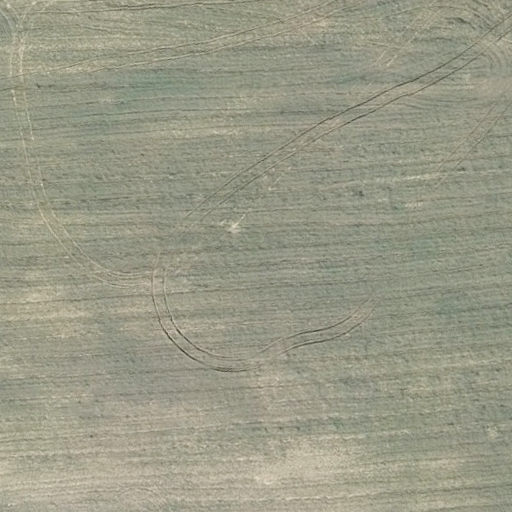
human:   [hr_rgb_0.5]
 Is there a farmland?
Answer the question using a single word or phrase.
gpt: yes

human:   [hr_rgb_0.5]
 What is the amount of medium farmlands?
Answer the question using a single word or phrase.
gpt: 0

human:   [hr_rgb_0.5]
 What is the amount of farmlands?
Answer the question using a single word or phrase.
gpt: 1

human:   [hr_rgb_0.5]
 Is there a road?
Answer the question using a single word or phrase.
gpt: yes

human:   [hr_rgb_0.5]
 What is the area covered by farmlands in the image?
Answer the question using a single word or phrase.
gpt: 10299m2

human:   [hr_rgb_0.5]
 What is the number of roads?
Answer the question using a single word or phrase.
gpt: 1

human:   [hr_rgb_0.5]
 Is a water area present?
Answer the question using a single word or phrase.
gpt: no

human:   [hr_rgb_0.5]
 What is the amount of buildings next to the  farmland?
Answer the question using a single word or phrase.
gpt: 0

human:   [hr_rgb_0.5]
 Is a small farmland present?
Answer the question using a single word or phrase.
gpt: no

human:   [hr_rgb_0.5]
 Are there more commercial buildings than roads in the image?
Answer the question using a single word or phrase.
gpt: no

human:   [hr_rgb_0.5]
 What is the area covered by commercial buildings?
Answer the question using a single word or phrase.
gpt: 0m2

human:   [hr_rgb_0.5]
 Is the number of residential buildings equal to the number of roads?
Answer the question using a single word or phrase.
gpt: no

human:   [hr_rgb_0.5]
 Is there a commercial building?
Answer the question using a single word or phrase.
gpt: no

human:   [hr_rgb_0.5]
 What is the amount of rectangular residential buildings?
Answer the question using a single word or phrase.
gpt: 0

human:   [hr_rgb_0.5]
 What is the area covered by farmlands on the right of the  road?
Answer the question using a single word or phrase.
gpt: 10299m2

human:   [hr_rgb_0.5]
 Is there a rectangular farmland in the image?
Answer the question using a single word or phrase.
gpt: no

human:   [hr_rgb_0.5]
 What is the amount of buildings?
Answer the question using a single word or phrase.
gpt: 0

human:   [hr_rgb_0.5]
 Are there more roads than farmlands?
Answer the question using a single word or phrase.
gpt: no

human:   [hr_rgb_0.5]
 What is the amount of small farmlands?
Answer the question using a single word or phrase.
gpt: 0

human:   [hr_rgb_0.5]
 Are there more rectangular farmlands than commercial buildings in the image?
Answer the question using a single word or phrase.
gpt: no

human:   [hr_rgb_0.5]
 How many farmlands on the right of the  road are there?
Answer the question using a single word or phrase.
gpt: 1

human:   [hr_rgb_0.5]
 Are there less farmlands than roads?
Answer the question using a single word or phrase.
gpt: no

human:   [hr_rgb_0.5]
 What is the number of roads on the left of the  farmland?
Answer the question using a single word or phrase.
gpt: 1

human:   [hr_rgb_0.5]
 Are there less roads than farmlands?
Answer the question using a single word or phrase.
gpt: no

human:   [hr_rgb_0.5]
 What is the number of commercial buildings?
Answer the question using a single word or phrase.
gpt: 0

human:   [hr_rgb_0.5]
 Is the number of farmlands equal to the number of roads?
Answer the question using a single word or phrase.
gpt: yes

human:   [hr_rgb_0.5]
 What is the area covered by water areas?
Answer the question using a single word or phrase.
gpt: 0m2

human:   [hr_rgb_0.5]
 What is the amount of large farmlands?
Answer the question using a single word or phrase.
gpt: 1

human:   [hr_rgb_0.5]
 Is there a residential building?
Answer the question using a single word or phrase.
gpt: no

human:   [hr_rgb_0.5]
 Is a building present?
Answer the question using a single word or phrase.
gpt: no

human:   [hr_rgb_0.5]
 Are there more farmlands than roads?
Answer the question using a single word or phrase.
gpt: no

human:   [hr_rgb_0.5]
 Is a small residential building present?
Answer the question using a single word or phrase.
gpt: no

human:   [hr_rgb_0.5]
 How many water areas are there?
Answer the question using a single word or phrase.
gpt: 0

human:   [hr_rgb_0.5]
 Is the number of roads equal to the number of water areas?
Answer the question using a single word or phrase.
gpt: no

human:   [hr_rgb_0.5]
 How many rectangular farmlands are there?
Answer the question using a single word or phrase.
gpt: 0

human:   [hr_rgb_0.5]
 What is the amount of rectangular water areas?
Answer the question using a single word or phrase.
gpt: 0

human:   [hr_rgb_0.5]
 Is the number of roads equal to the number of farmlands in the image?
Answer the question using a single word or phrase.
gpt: yes

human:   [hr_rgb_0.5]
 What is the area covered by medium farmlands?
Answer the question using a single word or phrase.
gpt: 0m2

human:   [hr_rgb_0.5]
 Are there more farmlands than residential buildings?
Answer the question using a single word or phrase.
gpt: yes

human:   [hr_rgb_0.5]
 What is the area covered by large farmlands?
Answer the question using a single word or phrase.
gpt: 10299m2

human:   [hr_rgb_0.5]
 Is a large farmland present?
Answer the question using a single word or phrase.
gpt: yes

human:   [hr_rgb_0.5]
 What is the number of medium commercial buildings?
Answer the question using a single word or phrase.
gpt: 0

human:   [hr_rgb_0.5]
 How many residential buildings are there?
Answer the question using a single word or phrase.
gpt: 0

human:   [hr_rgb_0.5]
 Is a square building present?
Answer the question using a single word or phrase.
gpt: no

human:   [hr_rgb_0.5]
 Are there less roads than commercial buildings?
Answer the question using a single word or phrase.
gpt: no

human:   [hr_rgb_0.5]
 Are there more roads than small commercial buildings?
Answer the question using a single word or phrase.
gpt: yes

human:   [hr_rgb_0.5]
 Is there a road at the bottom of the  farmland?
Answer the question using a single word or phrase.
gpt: yes

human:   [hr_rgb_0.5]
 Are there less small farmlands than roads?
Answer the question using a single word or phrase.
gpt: yes

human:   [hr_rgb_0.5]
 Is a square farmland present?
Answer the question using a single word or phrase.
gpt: no

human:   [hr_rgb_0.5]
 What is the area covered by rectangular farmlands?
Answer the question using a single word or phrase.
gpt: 0m2

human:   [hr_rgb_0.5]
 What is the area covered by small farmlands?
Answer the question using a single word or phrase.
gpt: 0m2

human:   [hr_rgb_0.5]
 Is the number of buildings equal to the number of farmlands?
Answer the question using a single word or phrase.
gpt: no

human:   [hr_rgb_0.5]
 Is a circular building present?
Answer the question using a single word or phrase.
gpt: no

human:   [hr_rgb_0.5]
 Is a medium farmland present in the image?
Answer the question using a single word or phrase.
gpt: no

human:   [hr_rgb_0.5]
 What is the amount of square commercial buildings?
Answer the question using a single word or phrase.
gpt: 0

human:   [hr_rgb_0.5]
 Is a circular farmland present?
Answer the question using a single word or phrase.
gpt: no

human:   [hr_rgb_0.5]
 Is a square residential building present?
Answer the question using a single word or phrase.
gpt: no

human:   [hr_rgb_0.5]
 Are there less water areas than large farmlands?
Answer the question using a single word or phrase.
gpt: yes

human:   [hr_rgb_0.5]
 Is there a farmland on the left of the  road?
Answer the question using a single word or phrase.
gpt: no

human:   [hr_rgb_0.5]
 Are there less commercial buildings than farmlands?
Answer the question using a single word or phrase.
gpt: yes

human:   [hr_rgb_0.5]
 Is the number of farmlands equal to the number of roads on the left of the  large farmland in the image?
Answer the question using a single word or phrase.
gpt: yes

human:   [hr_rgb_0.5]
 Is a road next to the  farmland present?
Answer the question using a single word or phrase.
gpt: yes

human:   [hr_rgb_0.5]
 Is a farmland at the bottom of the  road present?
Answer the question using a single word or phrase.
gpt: no

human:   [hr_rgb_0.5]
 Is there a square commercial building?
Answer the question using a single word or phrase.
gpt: no